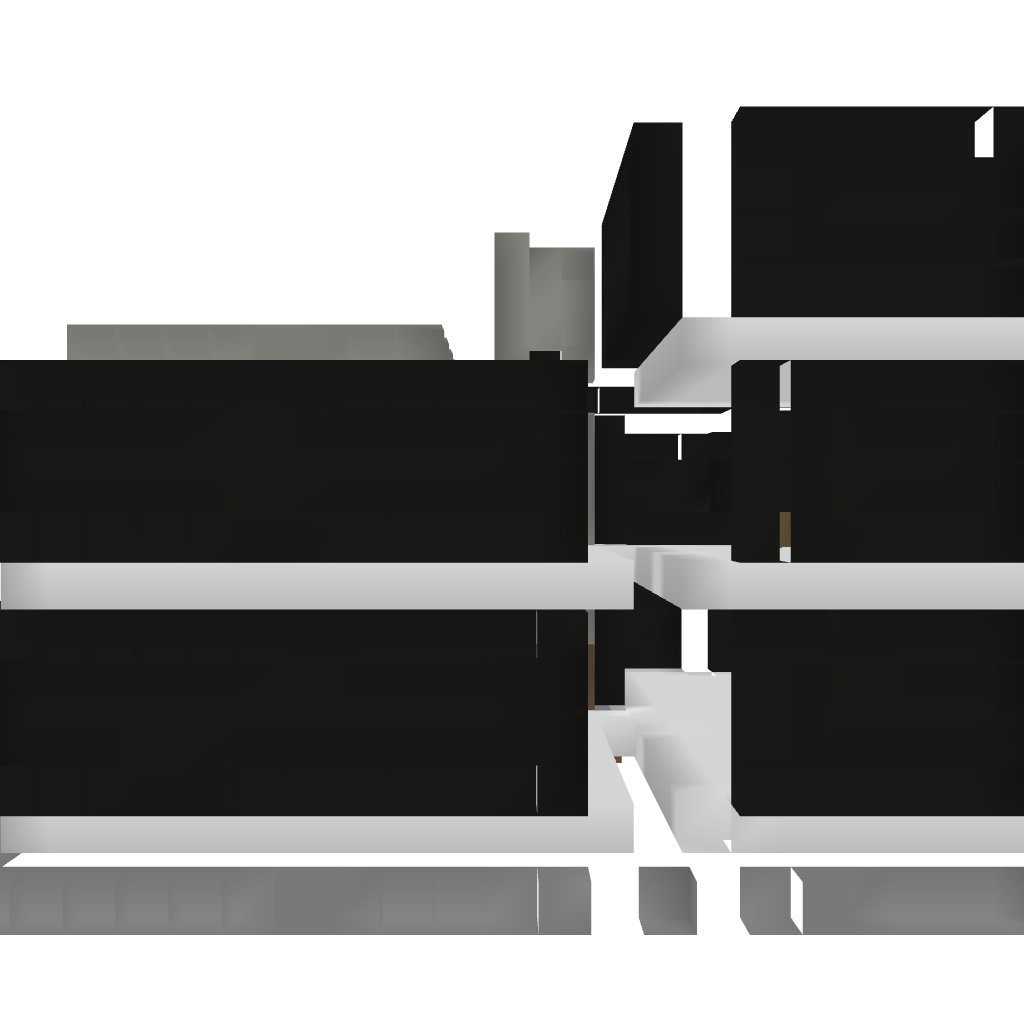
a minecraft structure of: Modern House #3